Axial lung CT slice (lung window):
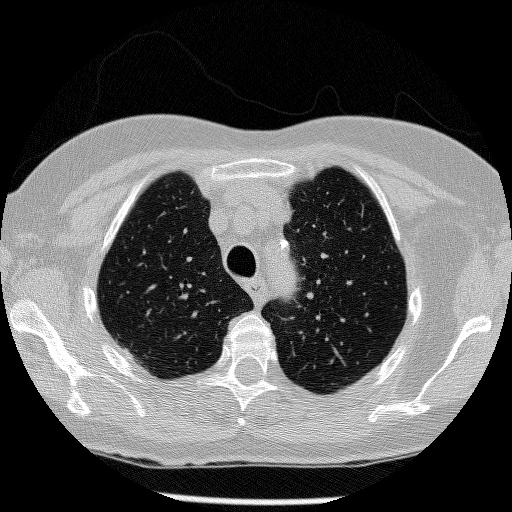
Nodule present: no